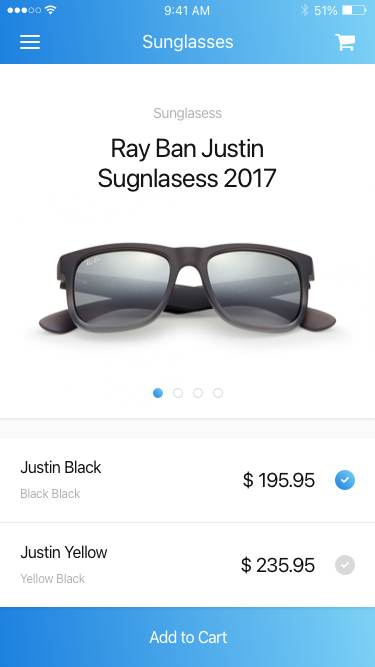
Text in this UI design:
Add to Cart
$ 195.95
Justin Black
Black Black
$ 235.95
Justin Yellow
Yellow Black
Ray Ban Justin
Sugnlasess 2017
Sunglasess
Sunglasses